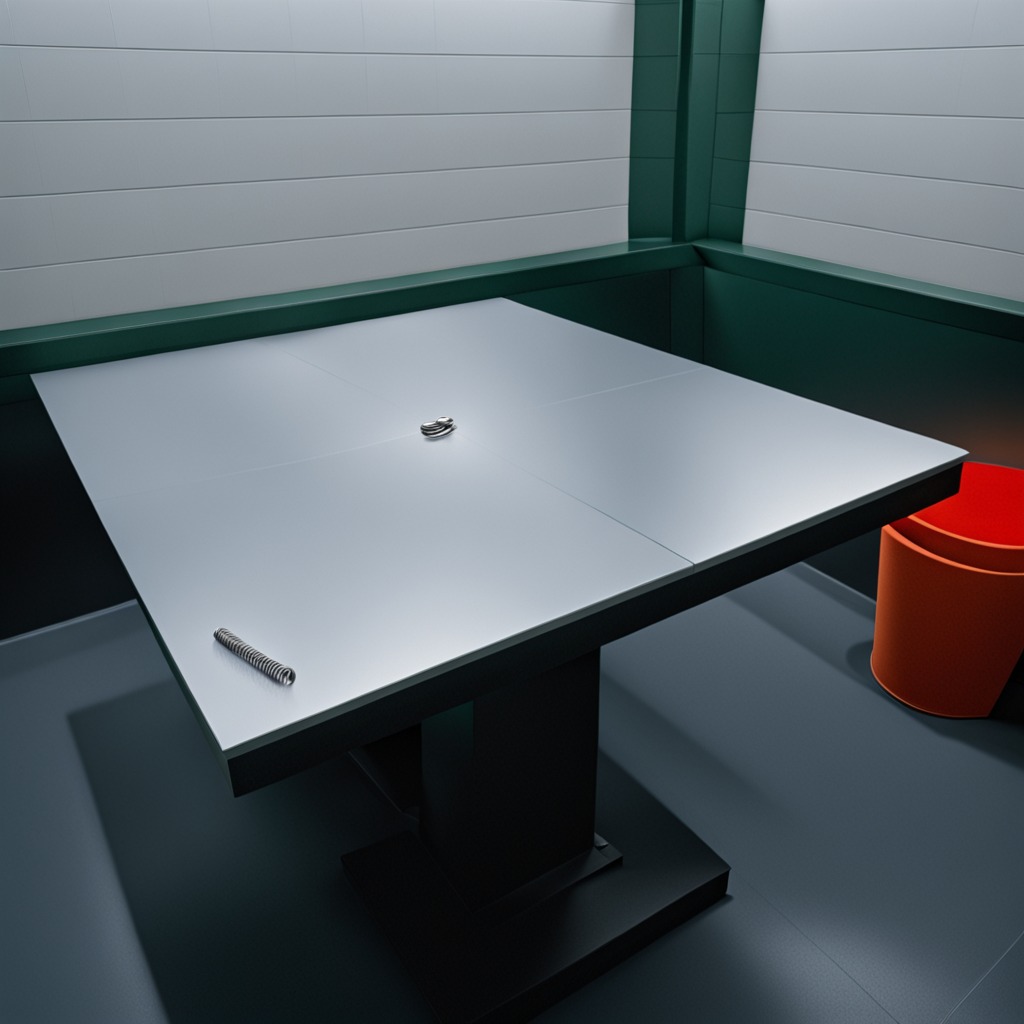
A coiled metal spring is lying on the table.